Aerial crown-view tile of a tropical tree (Barro Colorado Island, Panama), acquired 20250512:
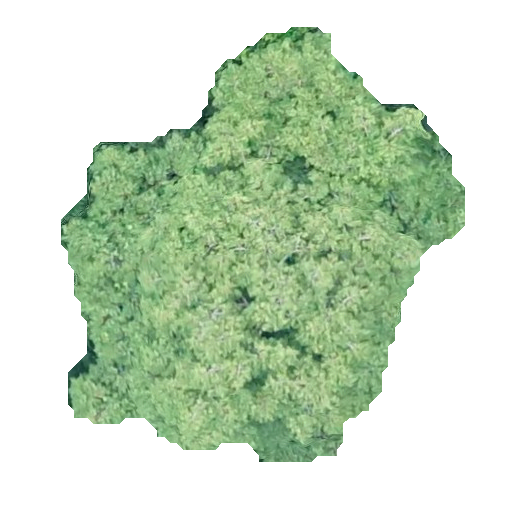
Species: Virola surinamensis
GBIF accepted scientific name: Virola surinamensis
Crown area: 171.2 m²